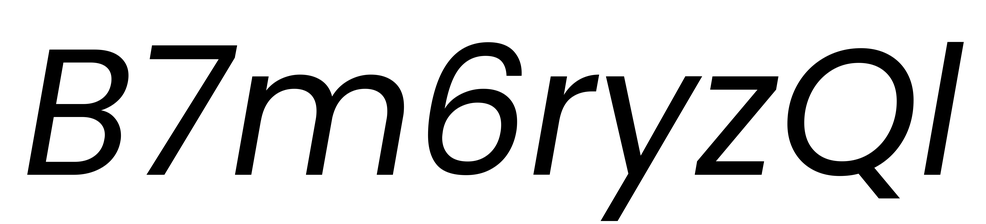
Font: Poppins-Italic